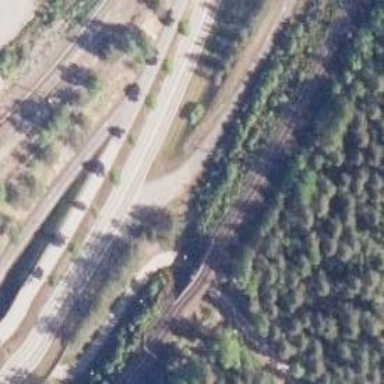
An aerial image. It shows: Bridge over railway with continuous electrified contact line.